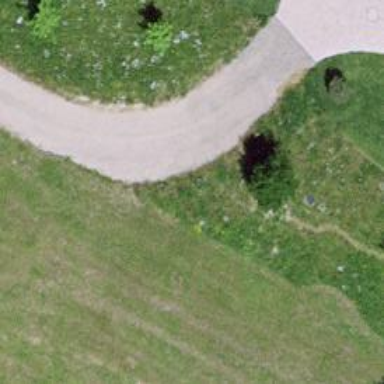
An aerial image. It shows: Compacted driveway used as service road.